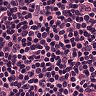
Metastatic tissue present: no